Interaction volume radius: 5 \u00c5
Interaction volume height: 20 \u00c5
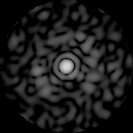
Disorder parameter: 0.7684